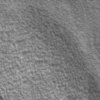
Label: not_dusty